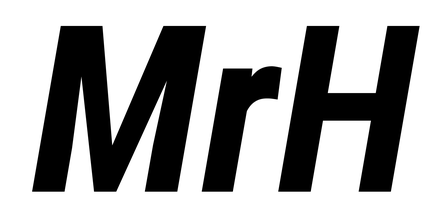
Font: Roboto-Italic_Condensed_Bold_Italic